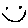
Label: smiley face